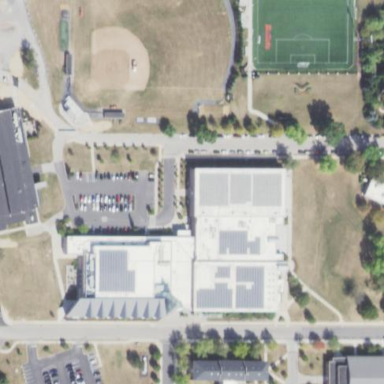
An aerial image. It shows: Sports center building.